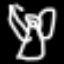
Label: angel